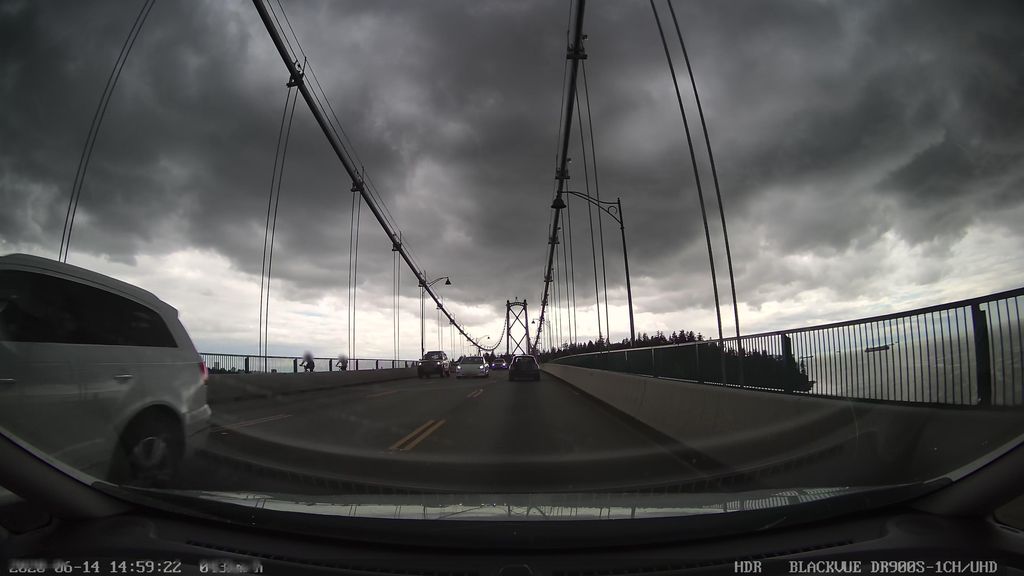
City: vancouver